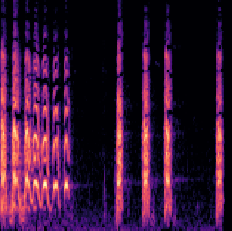
Sound class: Dog